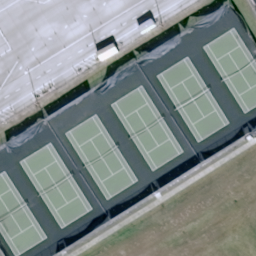
Label: tennis court